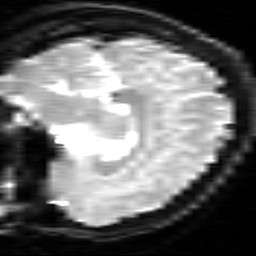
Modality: inplaneT2
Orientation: sagittal
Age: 22
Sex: female